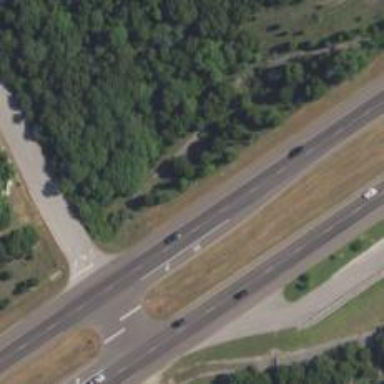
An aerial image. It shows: Expressway with asphalt surface classified as trunk highway.